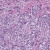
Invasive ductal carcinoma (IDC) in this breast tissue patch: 1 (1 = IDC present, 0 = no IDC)